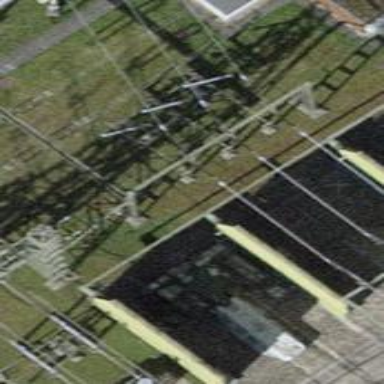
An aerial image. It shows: Bay where power lines run through.